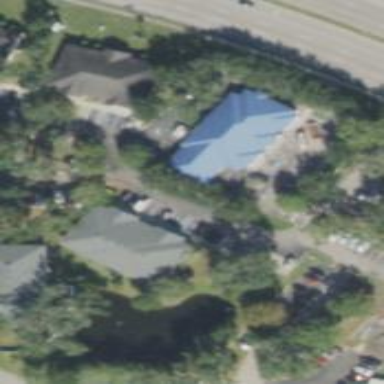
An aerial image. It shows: Veterinary facility.